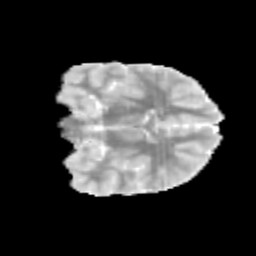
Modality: MD
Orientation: coronal
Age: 11
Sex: male
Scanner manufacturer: siemens
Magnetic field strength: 3 T
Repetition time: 3.8 s
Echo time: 0.07 s